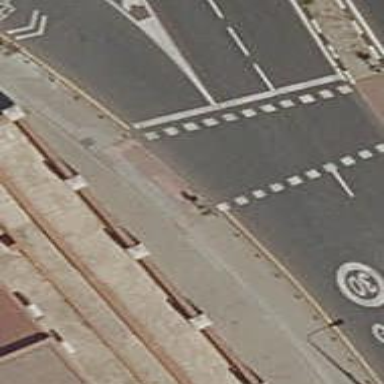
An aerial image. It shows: Road with traffic signals at the crossing.